Interaction volume radius: 10 \u00c5
Interaction volume height: 25 \u00c5
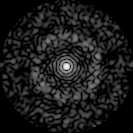
Disorder parameter: 0.8456